Chest X-ray. View position: PA
Patient age: 59
Patient sex: F
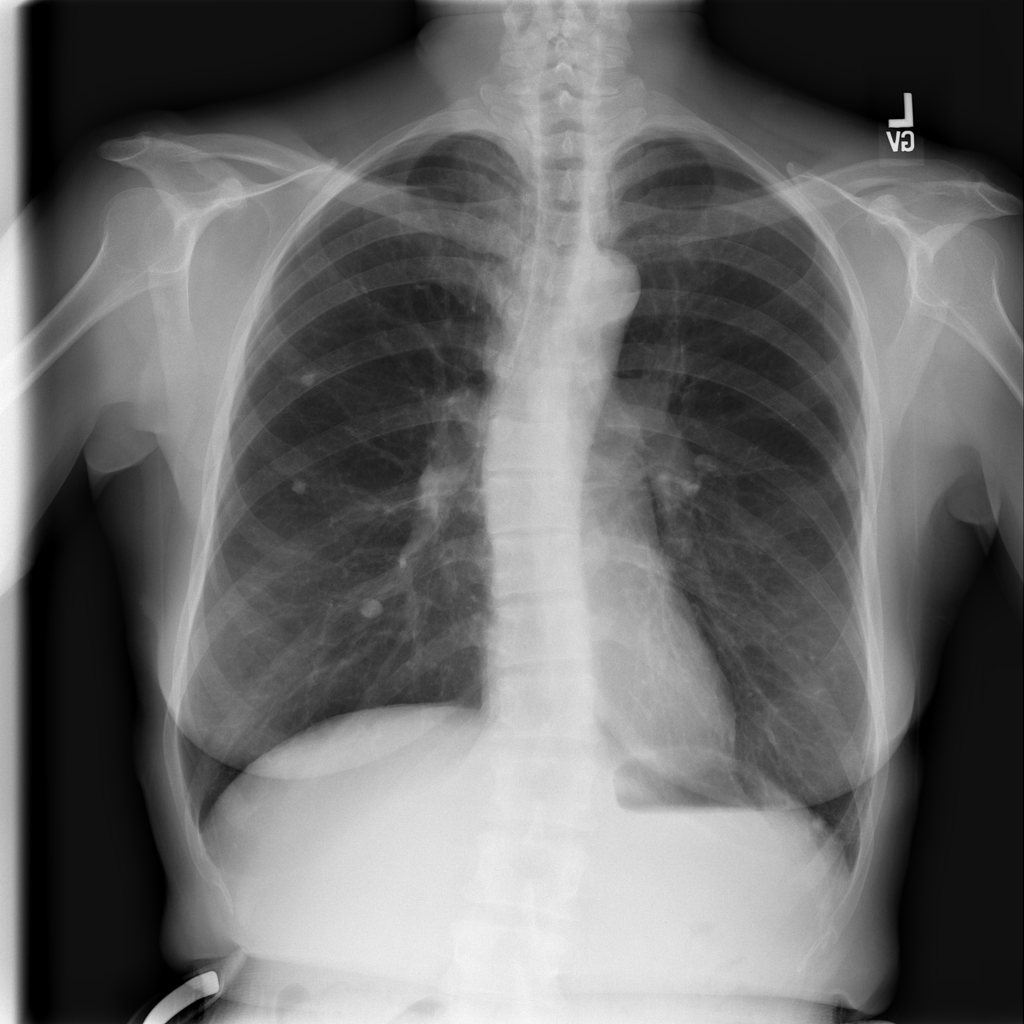
Finding: Pneumothorax